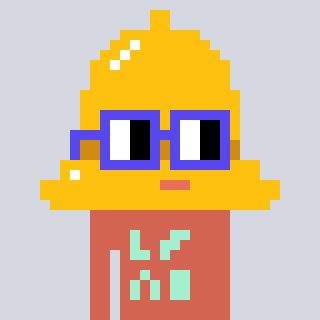
a pixel art character with square blue glasses, a bell-shaped head and a peachy-colored body on a cool background